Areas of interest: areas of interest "Shopping Mall"
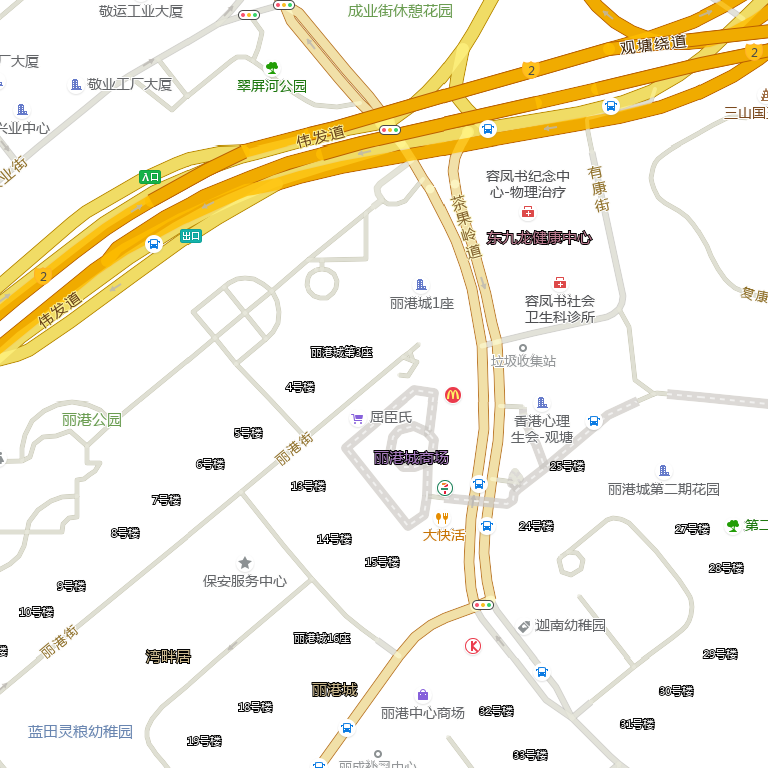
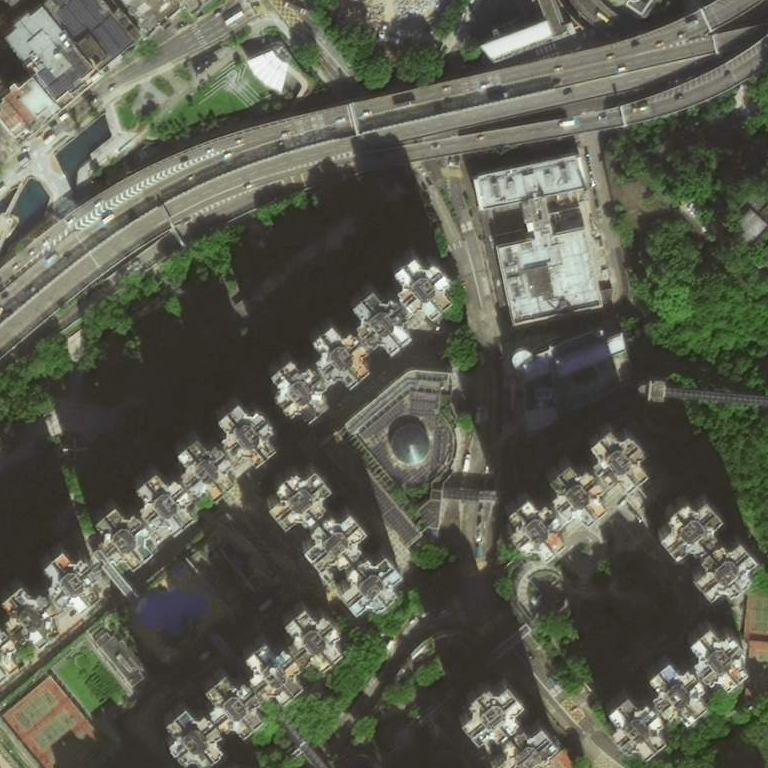